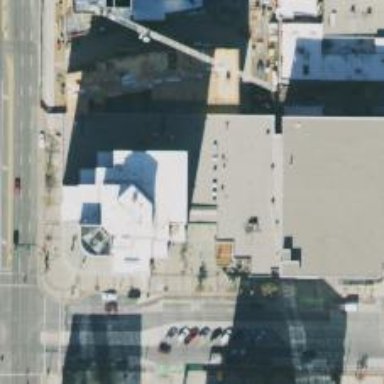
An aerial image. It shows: Cinema.